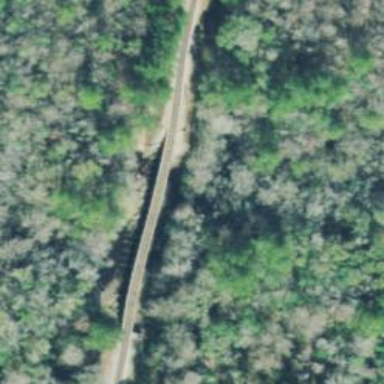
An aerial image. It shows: Railway bridge.